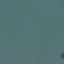
Label: SeaLake